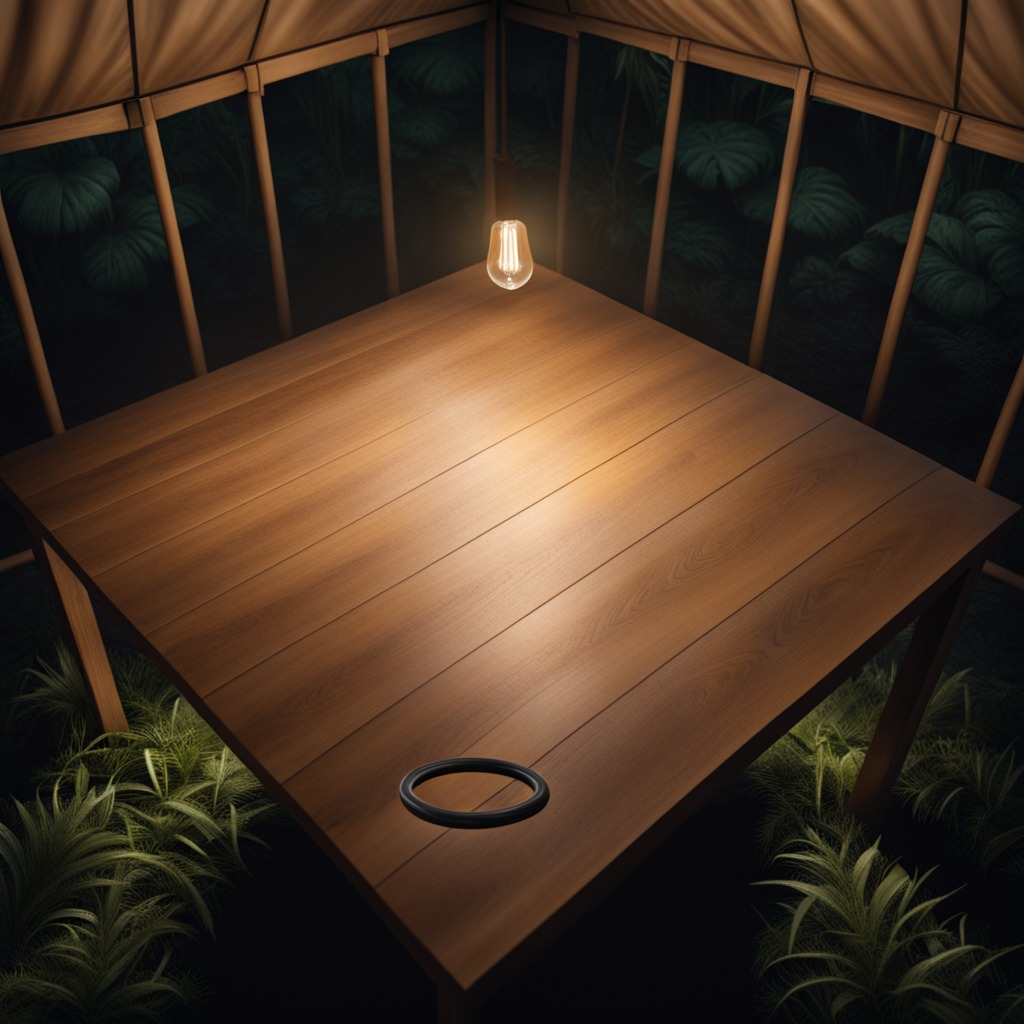
A rubber O-ring is lying on a wooden table inside a jungle field workshop tent at night.